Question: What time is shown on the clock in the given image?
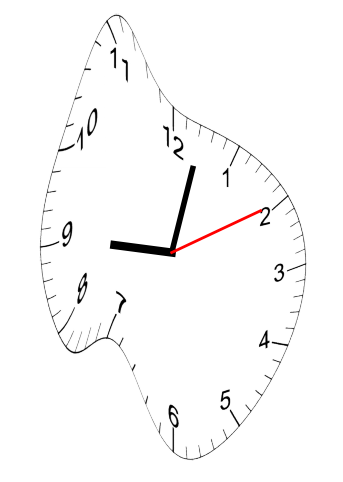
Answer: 09:02:10